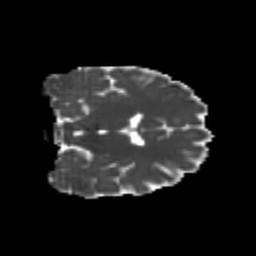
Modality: MD
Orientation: coronal
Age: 21
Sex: female
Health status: healthy
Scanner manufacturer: philips
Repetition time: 7.389 s
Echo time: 0.08599 s